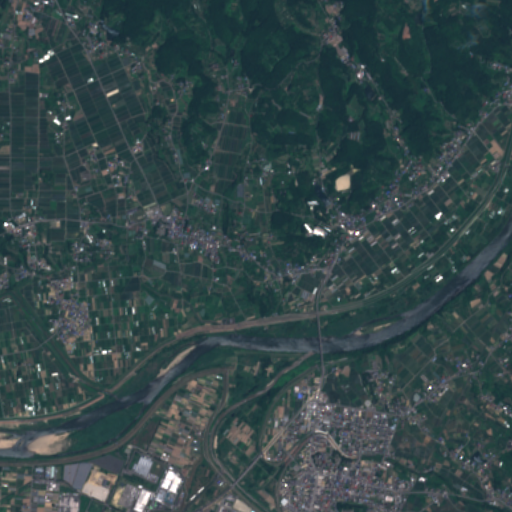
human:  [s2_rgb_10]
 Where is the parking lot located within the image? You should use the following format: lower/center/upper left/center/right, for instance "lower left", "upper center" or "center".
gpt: The parking lot is located in the lower center of the image.
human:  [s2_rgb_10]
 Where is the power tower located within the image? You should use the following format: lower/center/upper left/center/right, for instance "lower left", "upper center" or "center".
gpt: There is no power tower in the image.